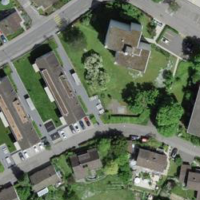
EUNIS habitat code: 54
Species observed at this site:
Corvus corone
Turdus philomelos
Parus major
Erithacus rubecula
Pyrrhula pyrrhula
Turdus pilaris
Phoenicurus ochruros
Sitta europaea
Fringilla coelebs
Columba palumbus
Picus viridis
Turdus merula